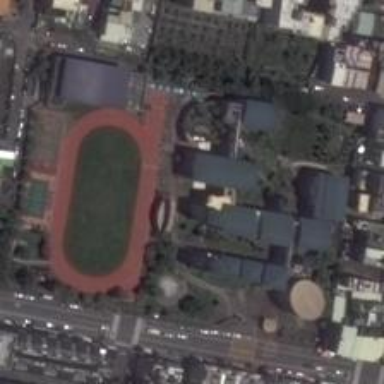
The playground is situated in an area with scattered houses .